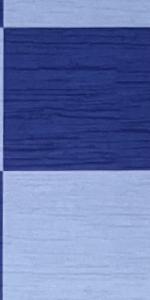
Label: Empty